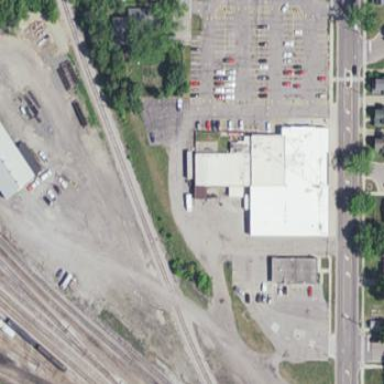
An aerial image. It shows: Marketplace building.